Question: This might seem a silly question but I can't seem to find the answer anywhere.
I'm hitting this Web API that returns an array of objects in JSON format:

Handlebars docs shows the following example:
'''
<ul class="people_list">
{{#each people}}
<li>{{this}}</li>
{{/each}}
</ul>
'''
In the context of:
'''
{
people: [
"Yehuda Katz",
"Alan Johnson",
"Charles Jolley"
]
}
'''
In my case I don't have a name for the array, it's just the root object of the response. I've tried using '{{#each}}' with no luck.
First time using Handlebars... What am I missing?
Here's a simplified fiddle to show you what I'm asking: <URL>
Does handlebars require the context variable to be an object and not an array?
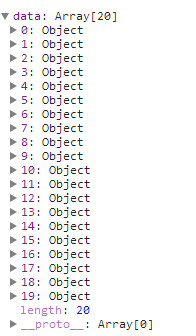
Answer: You can pass 'this' to each block. See here: <URL>
'''
{{#each this}}
<div class="row"></div>
{{/each}}
'''